CT reconstruction: vmi40
Segmentation target: lesions
Patient: M, age 55
ISS stage: Stage 2
Metal implant: no
Axial slice:
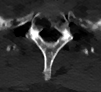
Sagittal slice:
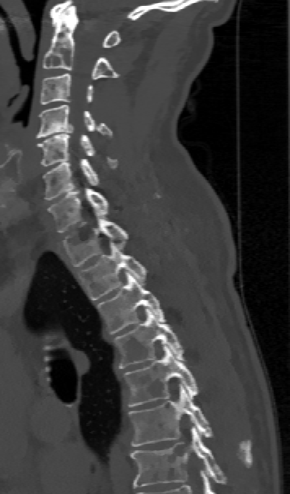